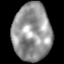
Tissue: lung
Cell type: Epithelial cells
Senescence score: 0.2315
Nuclear area (px): 2153
Mean DAPI intensity: 147.718